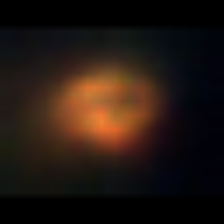
Taxon: Unknown_phyto
Group: Unknown